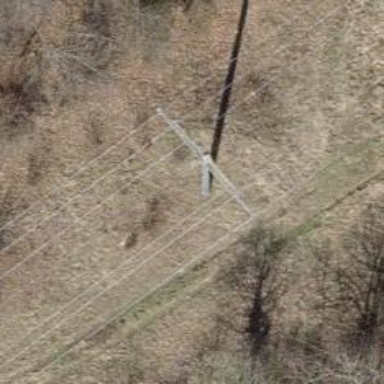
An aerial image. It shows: Power tower.